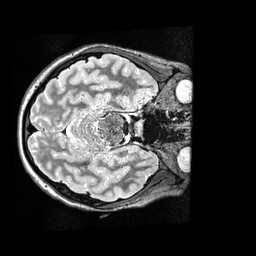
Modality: T2w
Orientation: axial
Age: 14
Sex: female
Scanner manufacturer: siemens
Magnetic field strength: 3 T
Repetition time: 3.2 s
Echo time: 0.564 s